九年级 · 度量几何学
如图, 在 $\triangle A B C$ 中, $D 、 E$ 分别是 $A B 、 A C$ 边上的点, 点 $F$ 在 $B C$ 的延长线上, $D E / / B C$,若 $\angle A=48^{\circ}, \angle 1=54^{\circ}$, 则下列正确的是（）

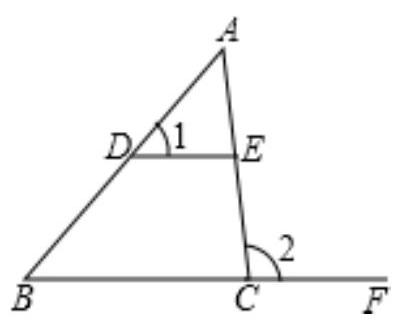
A. $\angle 2=48^{\circ}$
B. $\angle 2=54^{\circ}$
C. $\frac{D E}{B C}=\frac{A D}{A B}$
D. $\frac{D E}{B C}=\frac{1}{2}$

答案: C
解析: 先根据三角形的外角性质求出 $\angle \mathrm{DEC}$ 的度数, 再根据平行线的性质得出结论, 然后判断 $\mathrm{A} 、 \mathrm{~B}$, 根据 $\mathrm{DE} / / \mathrm{BC}$ 可证 $\triangle \mathrm{ADE} \sim \triangle \mathrm{ABC}$, 然后判断 $\mathrm{C} 、 \mathrm{D}$.

【详解】解: $\because \angle \mathrm{DEC}$ 是 $\triangle \mathrm{ADE}$ 的外角, $\angle \mathrm{A}=48^{\circ}, \angle 1=54^{\circ}$,

$\therefore \angle \mathrm{DEC}=\angle \mathrm{A}+\angle 1=48^{\circ}+54^{\circ}=102^{\circ}$,

$\because \mathrm{DE} / / \mathrm{BC}$,

$\therefore \angle 2=\angle \mathrm{DEC}=102^{\circ}$, 故 $\mathrm{A} 、 \mathrm{~B}$ 选项错误;

$\because \mathrm{DE} / / \mathrm{BC}$,

$\therefore \triangle \mathrm{ADE} \sim \triangle \mathrm{ABC}$,

$\therefore \frac{D E}{B C}=\frac{A D}{A B}$, 故 C 正确;

只有当 $\mathrm{D} 、 \mathrm{E}$ 分别是 $\mathrm{AB} 、 \mathrm{AC}$ 的中点时, $\frac{D E}{B C}=\frac{1}{2}$, 故 $\mathrm{D}$ 错误,

故选 C.

【点睛】本题考查的是相似三角形的判定和性质, 平行线的性质及三角形的外角性质, 用到的知识点为: 两直线平行, 内错角相等.